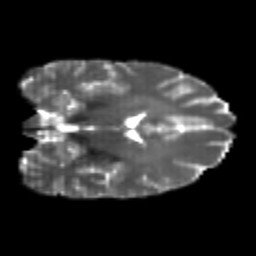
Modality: T2w
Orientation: coronal
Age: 26
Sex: male
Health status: healthy
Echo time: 0.074 s